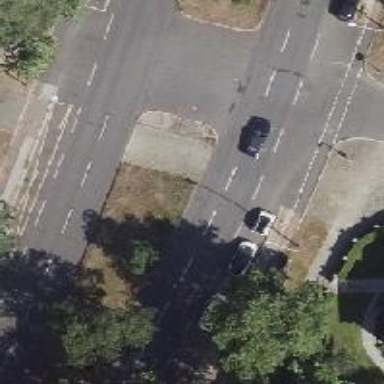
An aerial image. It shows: Unmarked footway crossing with traffic island.